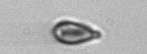
Label: Cryptophyta